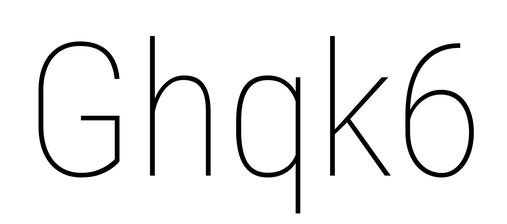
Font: Roboto_Condensed_Thin